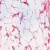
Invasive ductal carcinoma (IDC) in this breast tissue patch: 0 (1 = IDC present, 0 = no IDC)